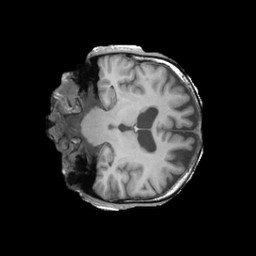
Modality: T1w
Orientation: coronal
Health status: ill
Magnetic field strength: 3 T